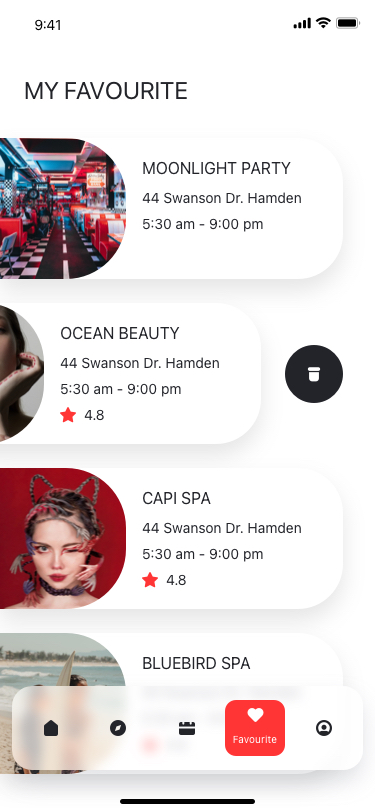
Text in this UI design:
MOONLIGHT PARTY
44 Swanson Dr. Hamden
5:30 am - 9:00 pm
MY FAVOURITE
OCEAN BEAUTY
44 Swanson Dr. Hamden
5:30 am - 9:00 pm
4.8
CAPI SPA
44 Swanson Dr. Hamden
5:30 am - 9:00 pm
4.8
BLUEBIRD SPA
44 Swanson Dr. Hamden
5:30 am - 9:00 pm
4.8
Favourite